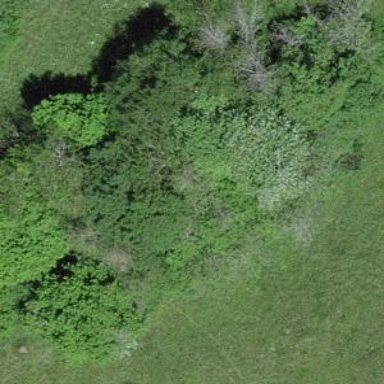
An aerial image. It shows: Forest area.